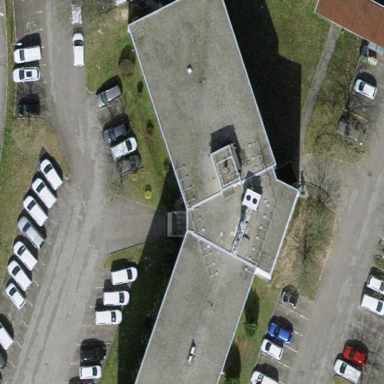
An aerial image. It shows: University building.